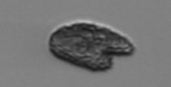
Label: Pseudochattonella_farcimen